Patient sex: F
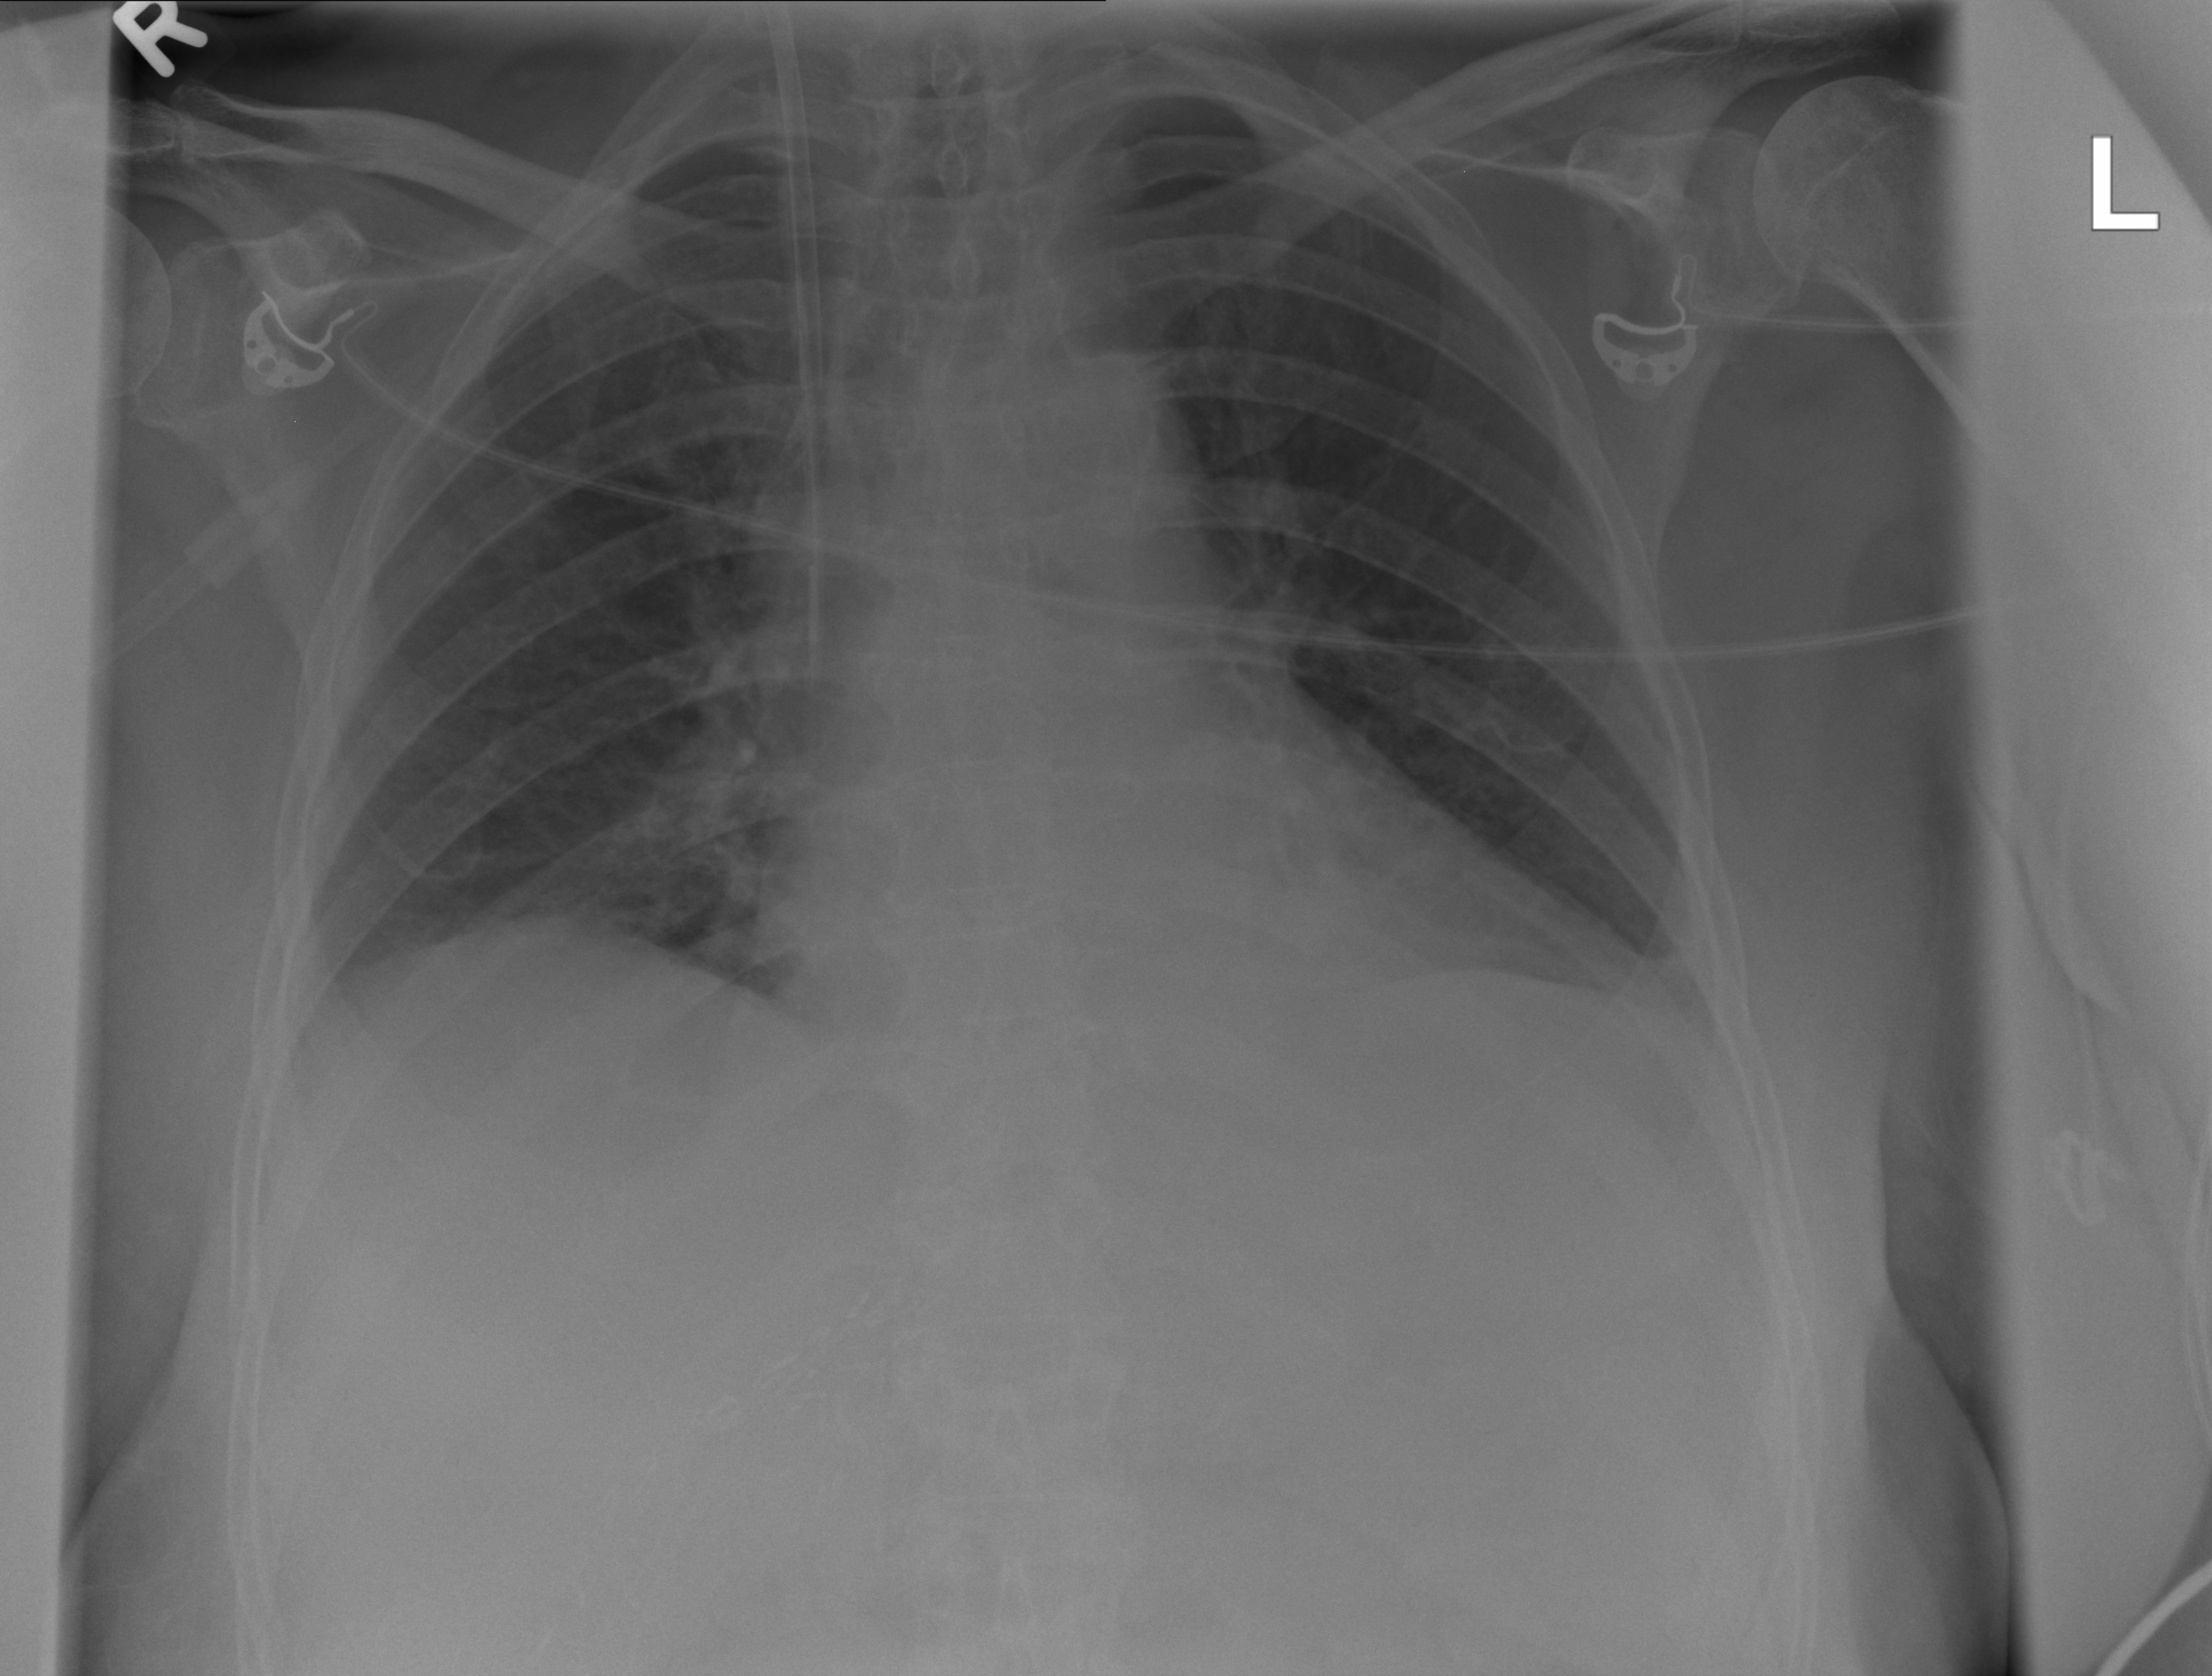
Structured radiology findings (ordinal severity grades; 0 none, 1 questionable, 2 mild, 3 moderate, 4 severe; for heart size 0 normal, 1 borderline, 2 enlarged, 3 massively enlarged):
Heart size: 2
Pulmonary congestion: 0
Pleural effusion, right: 2
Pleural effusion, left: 0
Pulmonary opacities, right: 0
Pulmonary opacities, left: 0
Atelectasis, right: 0
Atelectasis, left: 0